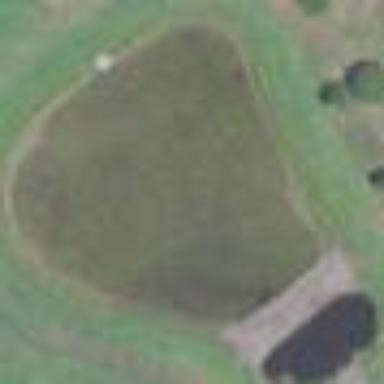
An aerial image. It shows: Pond surrounded by natural water.